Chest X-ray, PA view. Patient: 45 years old, sex M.
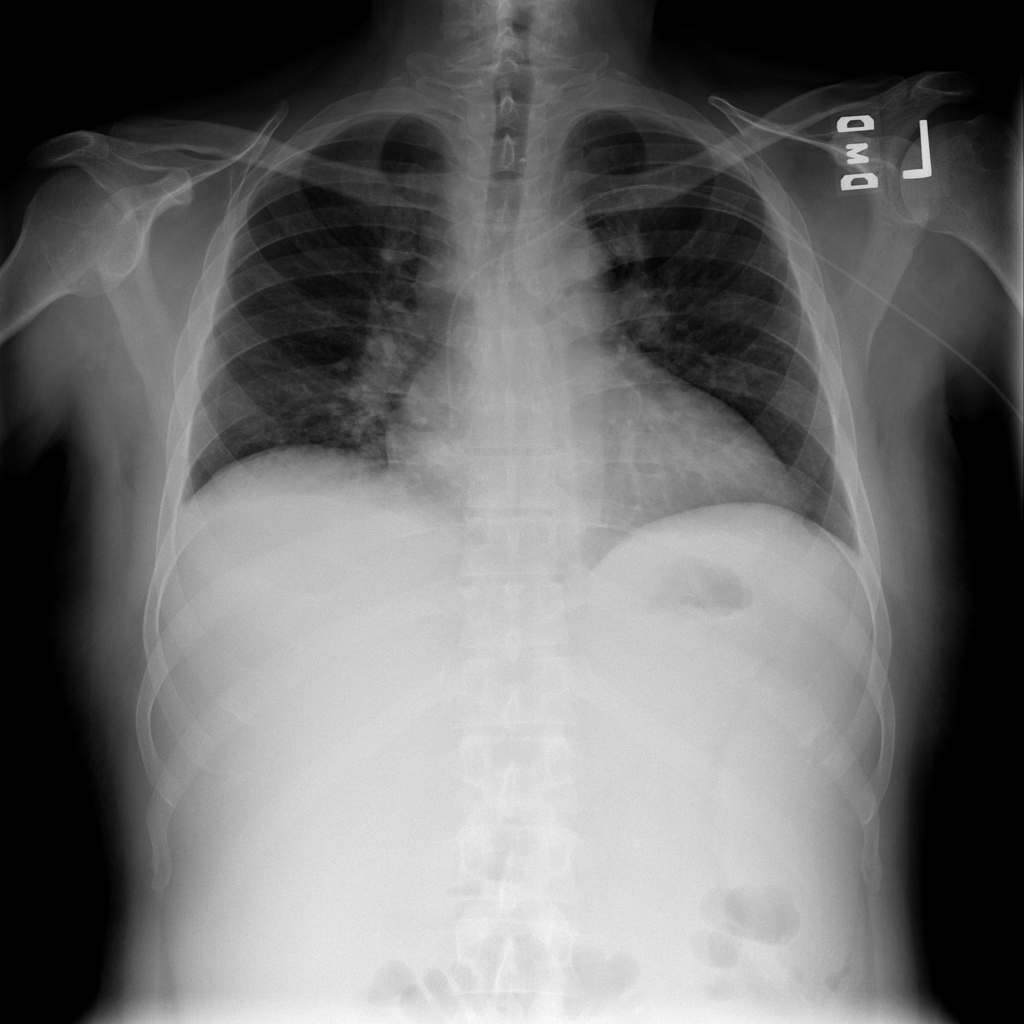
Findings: Effusion